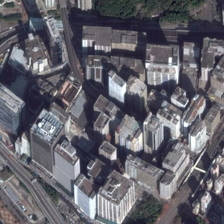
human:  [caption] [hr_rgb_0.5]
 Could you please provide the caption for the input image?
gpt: a large number of tall buildings are built beside the wide river .

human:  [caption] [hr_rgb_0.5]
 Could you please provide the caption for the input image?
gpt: a large number of tall buildings are built beside the wide river .

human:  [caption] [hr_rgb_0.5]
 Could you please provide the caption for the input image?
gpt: a large tree was planted beside the road .

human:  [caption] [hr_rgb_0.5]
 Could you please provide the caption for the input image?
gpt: a large tree was planted beside the road .

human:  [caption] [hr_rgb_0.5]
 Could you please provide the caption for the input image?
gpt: a large number of tall buildings are built beside the wide river .